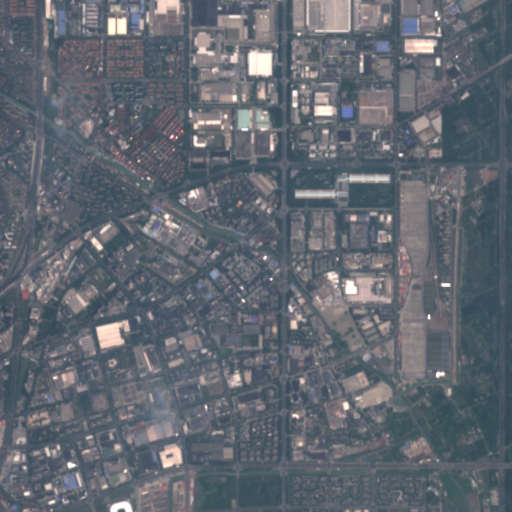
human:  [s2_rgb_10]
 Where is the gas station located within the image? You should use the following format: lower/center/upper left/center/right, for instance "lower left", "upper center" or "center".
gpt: The gas station is located in the upper left of the image.
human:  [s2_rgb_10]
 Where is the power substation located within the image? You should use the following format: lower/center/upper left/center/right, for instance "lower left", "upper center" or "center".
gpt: The power substation is located in the center left of the image.
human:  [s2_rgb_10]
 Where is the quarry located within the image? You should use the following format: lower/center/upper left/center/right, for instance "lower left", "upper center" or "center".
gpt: There is no quarry in the image.